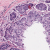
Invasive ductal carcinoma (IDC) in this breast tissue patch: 1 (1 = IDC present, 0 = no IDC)